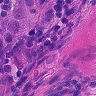
Metastatic tissue present: yes